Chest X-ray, PA view. Patient: 45 years old, sex M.
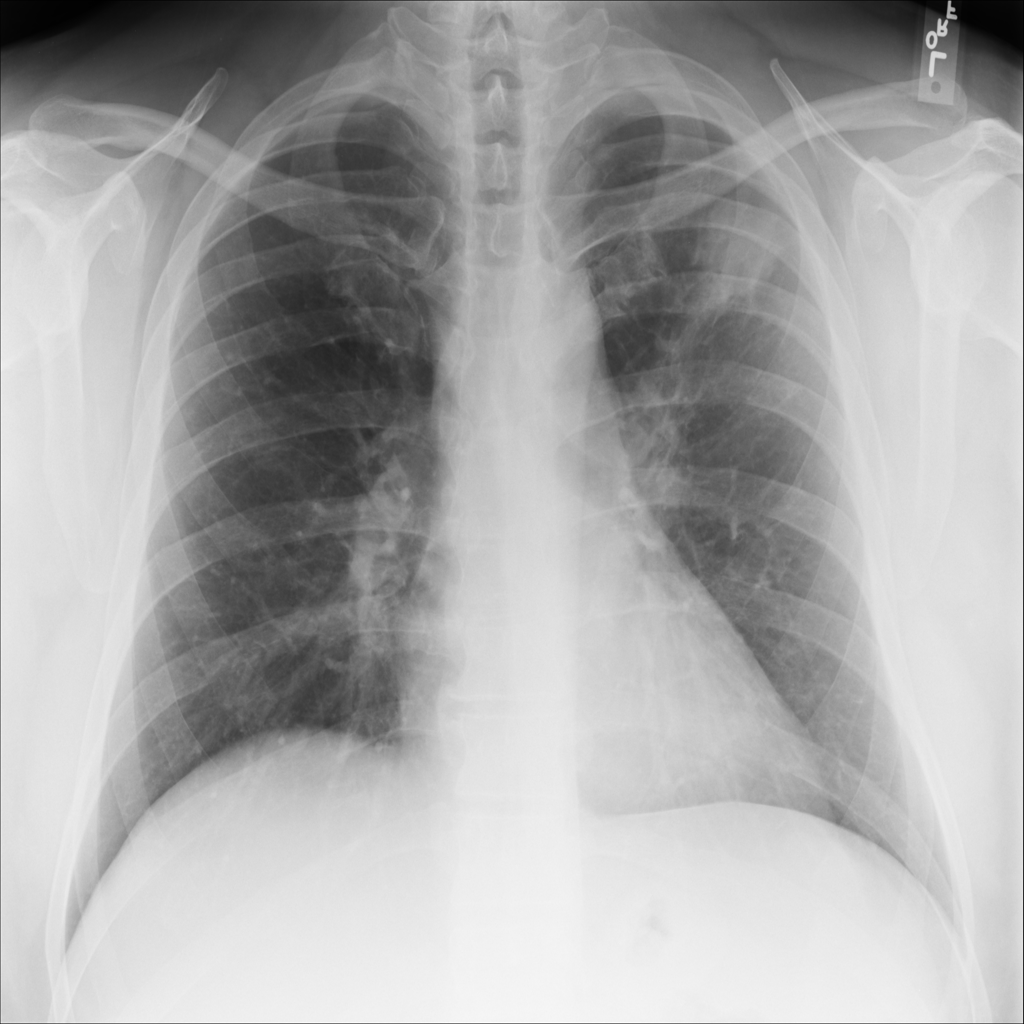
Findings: No Finding